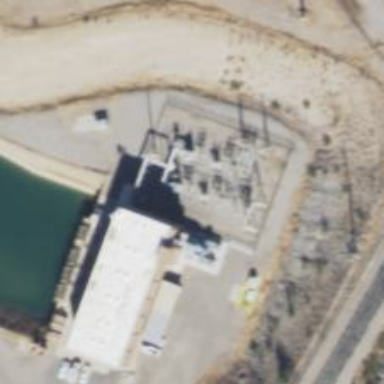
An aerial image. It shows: Switch used for power control.